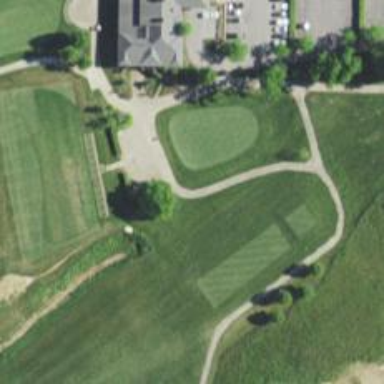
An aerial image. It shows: Pathway for golfing.